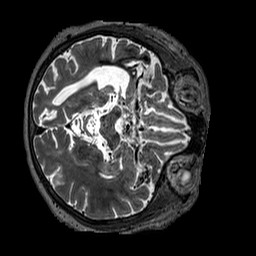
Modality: T2w
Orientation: axial
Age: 67
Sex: female
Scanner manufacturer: siemens
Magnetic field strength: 3 T
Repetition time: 3.2 s
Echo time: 0.567 s